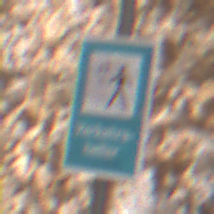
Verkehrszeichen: Verkehrshelfer
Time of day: Midday
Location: Outdoor (Urban)
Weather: PartlyCloudy
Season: NotSpecified
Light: Natural